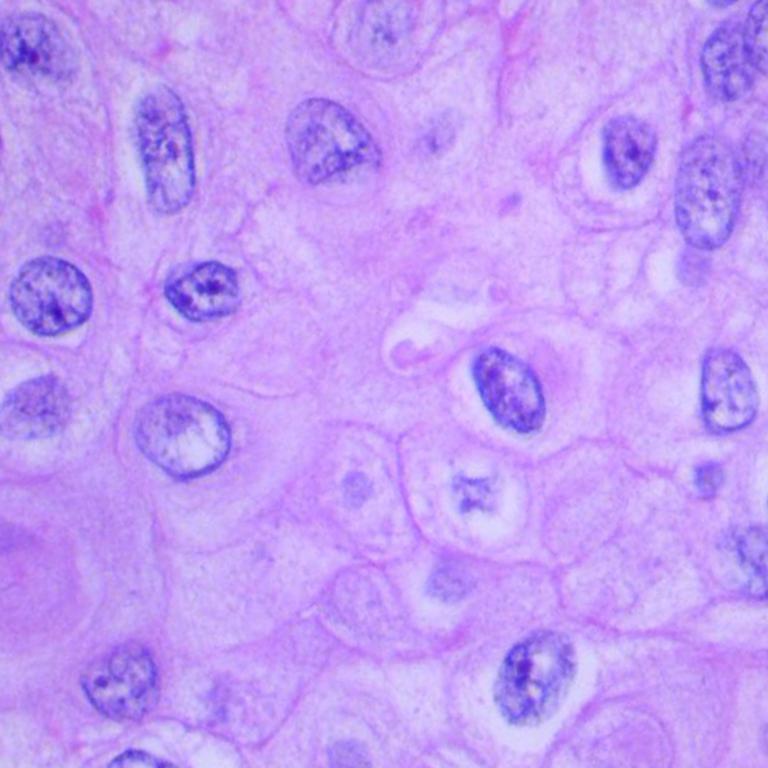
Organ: lung
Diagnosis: squamous carcinomas